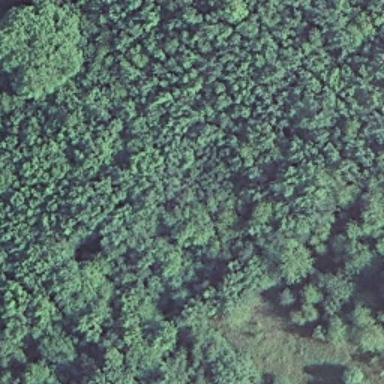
This is a dense forest with emerald green plants .